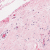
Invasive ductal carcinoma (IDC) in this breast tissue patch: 1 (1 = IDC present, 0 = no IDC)